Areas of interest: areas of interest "China Post (Chao Nan Street Post Office)"
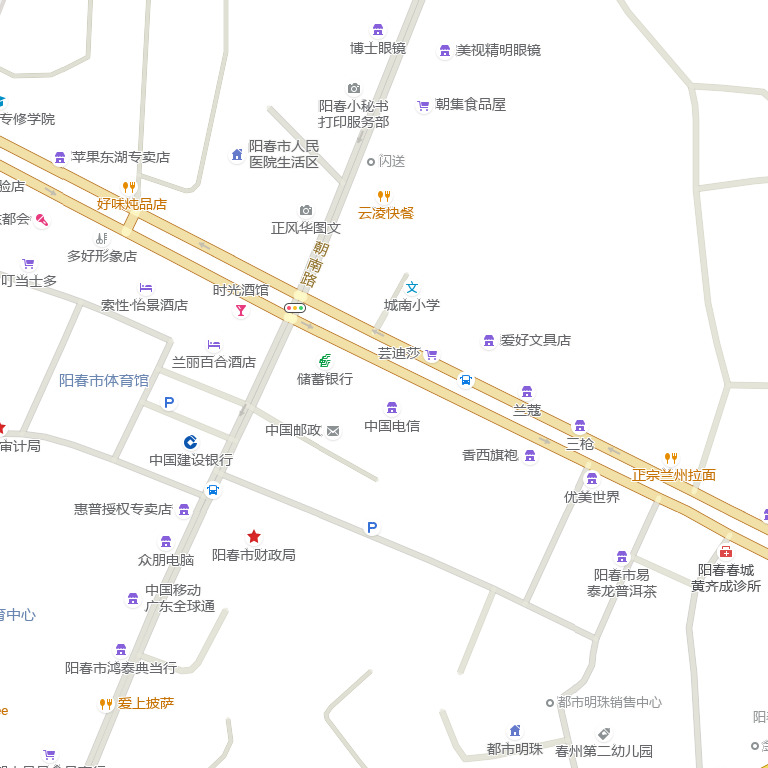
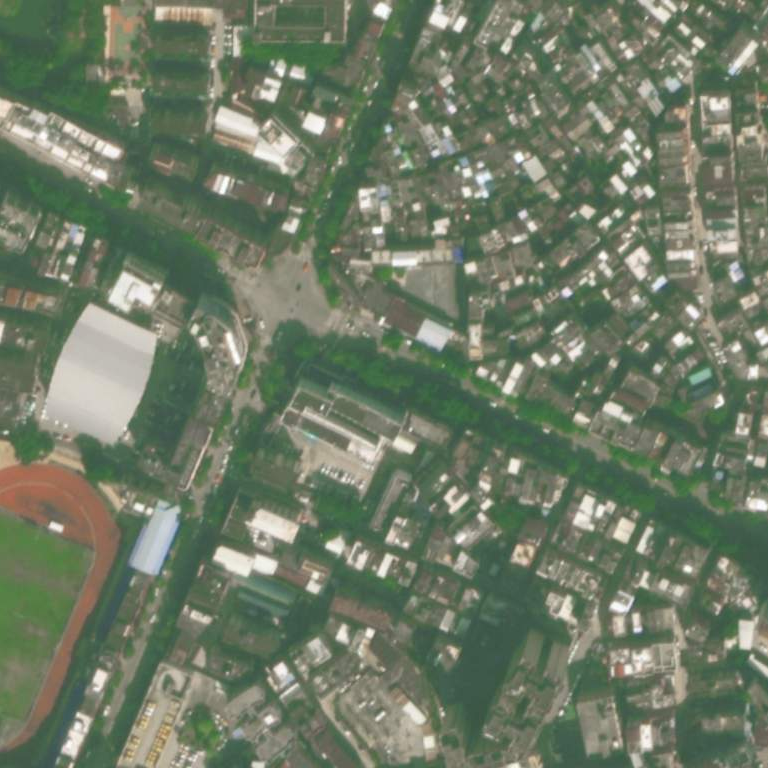